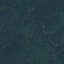
Land use / land cover class: Forest